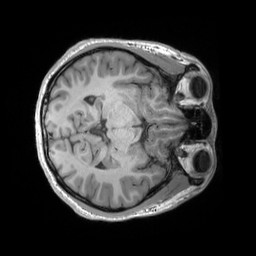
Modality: T1w
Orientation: axial
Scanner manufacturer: siemens
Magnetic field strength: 3 T
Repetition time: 2.25 s
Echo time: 0.00306 s